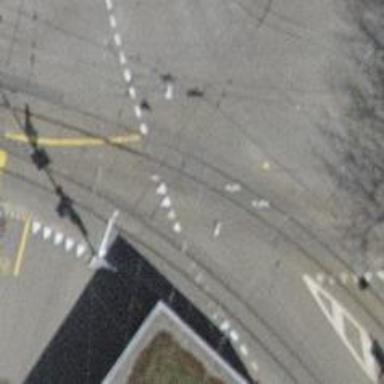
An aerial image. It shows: Road with traffic signals.